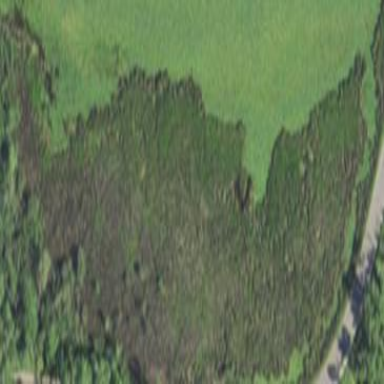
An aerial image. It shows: Marshy wetland area.